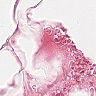
Metastatic tissue present: no